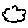
Label: cloud